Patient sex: M
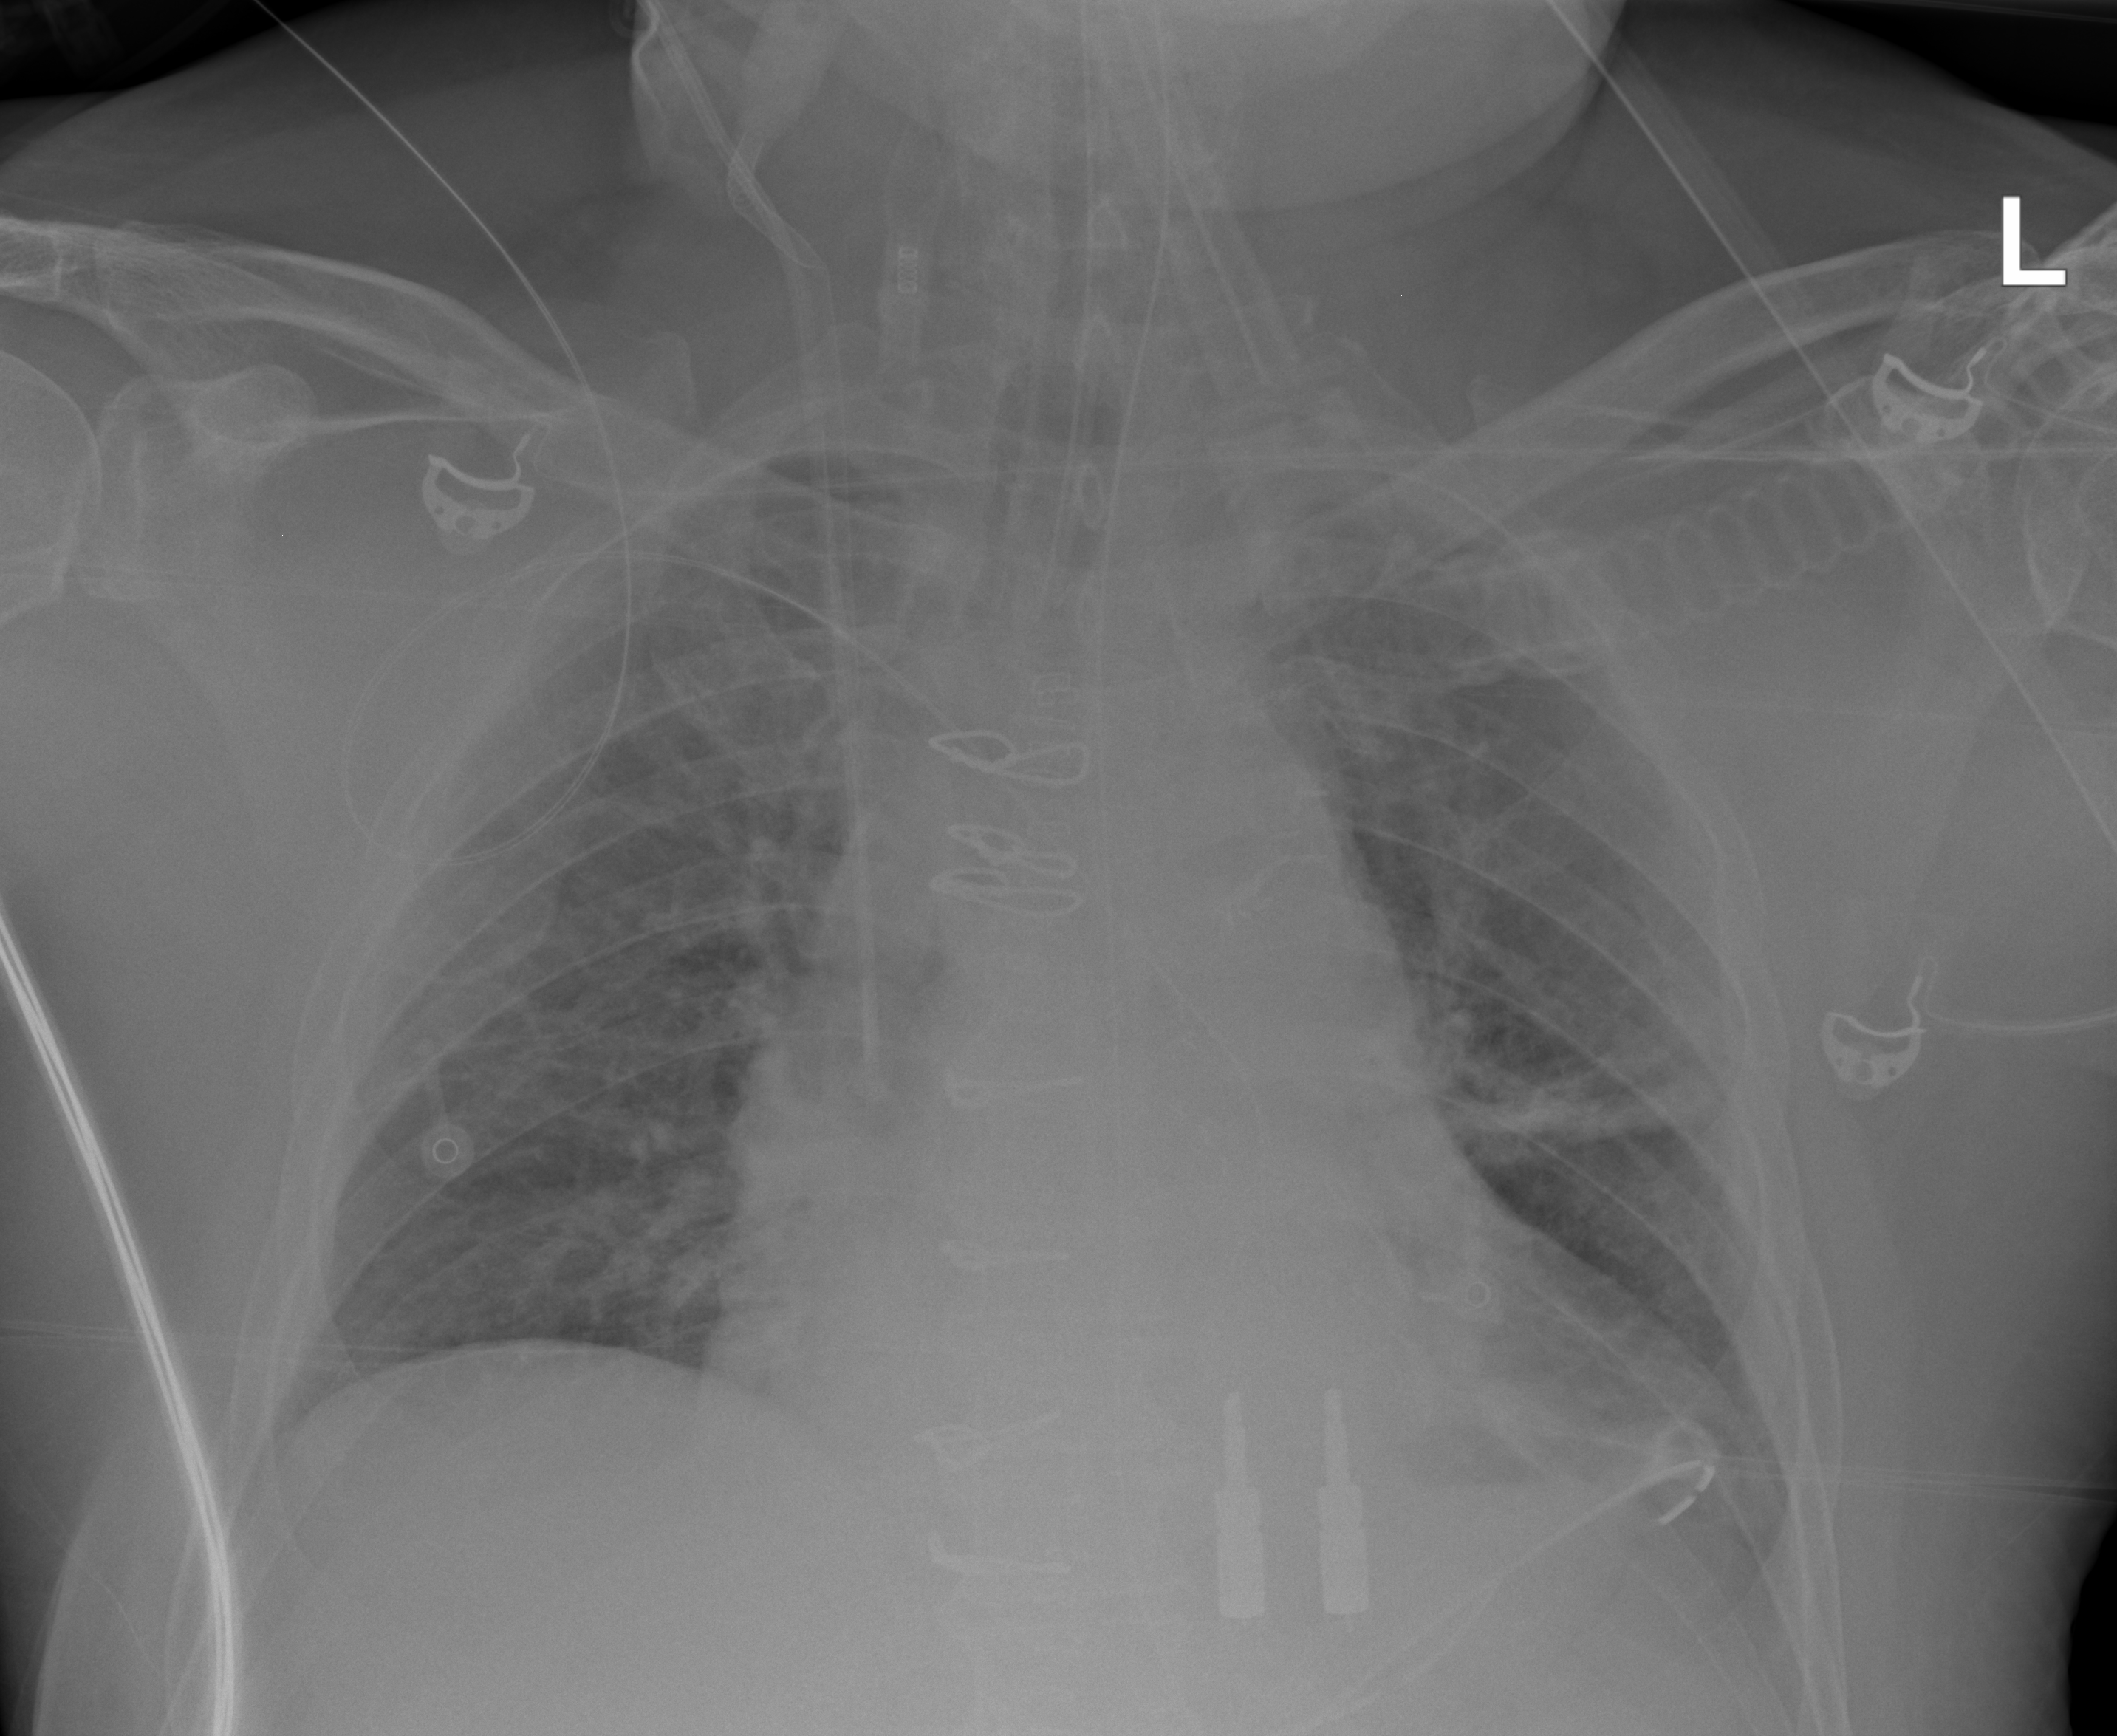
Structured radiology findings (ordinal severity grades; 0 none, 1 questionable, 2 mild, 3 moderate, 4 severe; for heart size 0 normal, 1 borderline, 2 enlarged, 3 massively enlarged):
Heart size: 1
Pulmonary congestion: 2
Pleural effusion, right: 0
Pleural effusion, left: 0
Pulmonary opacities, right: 2
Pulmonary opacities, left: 2
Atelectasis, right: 0
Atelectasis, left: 2